Question: I am in need of creating a table in Ionic. I thought of using Ionic grid but could not achieve what I wanted. How can I do this? Here is an image of something similar to what i want:

I can use this but how can I divide the rows like in the picture?
'''
<div class="list">
<div class="item item-divider">
Candy Bars
</div>
<a class="item" href="#">
Butterfinger
</a>
...
</div>
'''
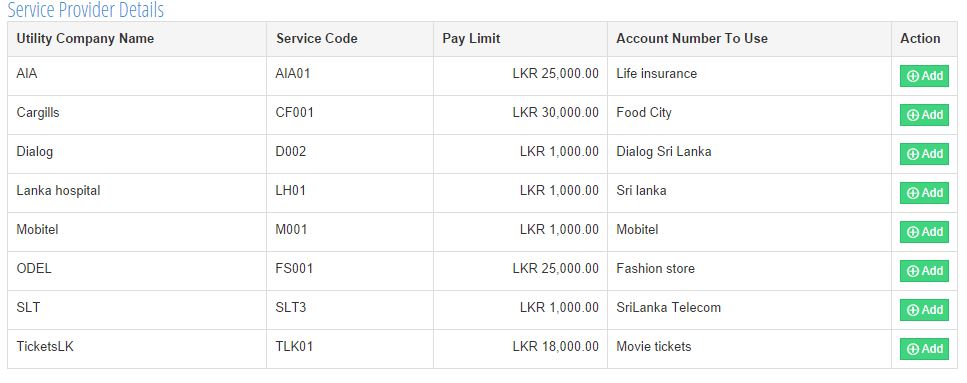
Answer: The flexbox grid should do what you want. You're not clear as to what limitation you ran into, so it's hard to address your specifics.
Here's a codepen with a working sample that generates your table with the first couple rows and a header: <URL>
'''
<html ng-app="ionicApp">
<head>
<meta charset="utf-8">
<meta name="viewport" content="initial-scale=1, maximum-scale=1, user-scalable=no, width=device-width">
<title>Ionic Template</title>
<link href="//code.ionicframework.com/nightly/css/ionic.css" rel="stylesheet">
<script src="//code.ionicframework.com/nightly/js/ionic.bundle.js"></script>
</head>
<body ng-controller="MyCtrl as ctrl">
<ion-header-bar class="bar-stable">
<h1 class="title">Service Provider Details</h1>
</ion-header-bar>
<ion-content>
<div class="row header">
<div class="col">Utility Company Name</div>
<div class="col">Service Code</div>
<div class="col">Pay Limit</div>
<div class="col">Account Number to Use</div>
<div class="col"></div>
</div>
<div class="row" ng-repeat="data in ctrl.data">
<div class="col">{{data.name}}</div>
<div class="col">{{data.code}}</div>
<div class="col">LK {{data.limit}}</div>
<div class="col">{{data.account}}</div>
<div class="col"><button class="button" ng-click="ctrl.add($index)">Add</button></div>
</div>
</ion-content>
</body>
</html>
'''
'''
body {
cursor: url('http://ionicframework.com/img/finger.png'), auto;
}
.header .col {
background-color:lightgrey;
}
.col {
border: solid 1px grey;
border-bottom-style: none;
border-right-style: none;
}
.col:last-child {
border-right: solid 1px grey;
}
.row:last-child .col {
border-bottom: solid 1px grey;
}
'''
'''
angular.module('ionicApp', ['ionic'])
.controller('MyCtrl', function($scope) {
var ctrl = this;
ctrl.add = add;
ctrl.data = [
{
name: "AiA",
code: "AI101",
limit: 25000,
account: "Life Insurance"
},
{
name: "Cargills",
code: "CF001",
limit: 30000,
account: "Food City"
}
]
////////
function add(index) {
window.alert("Added: " + index);
}
});
'''